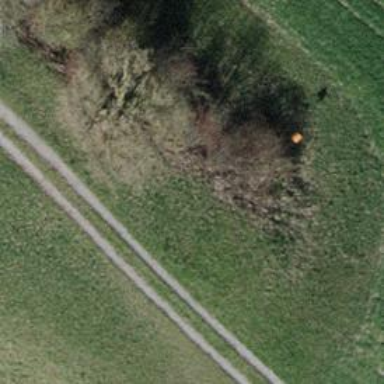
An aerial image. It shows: Pipeline marker.